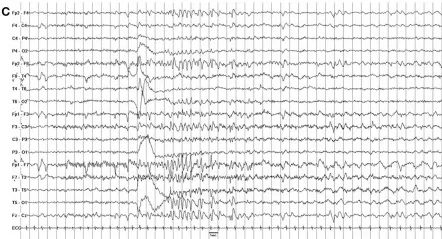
(C) Ictal EEG after angioplasty shows a similar pattern with no modification of hearth rate on ECG channel.
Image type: electrography (eeg)